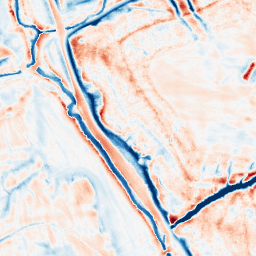
Category: edge_preserving
Decomposition family: bilateral
Decomposition parameters: d: 21
sigma_color: 25
sigma_space: 150
Upsampling method: regularized
Upsampling parameters: scale: 4
lambda_reg: 0.001
Upsampling scale: 4